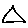
Label: triangle